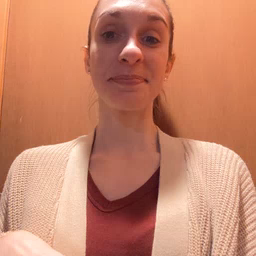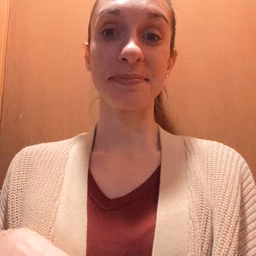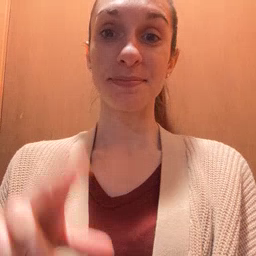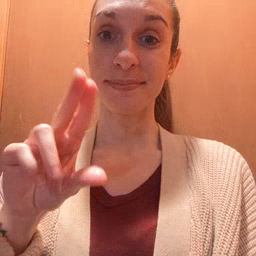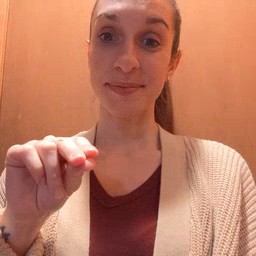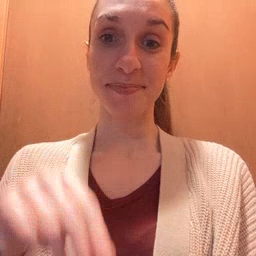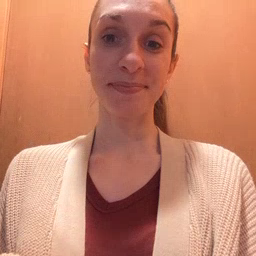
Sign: no